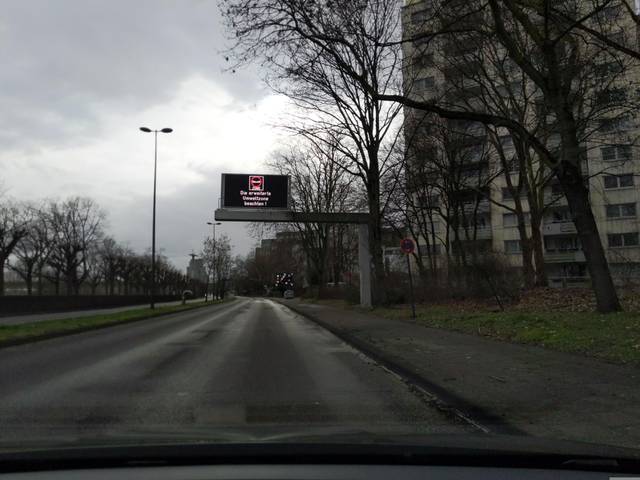
Region: Germany
Coordinates: 50.959, 6.979